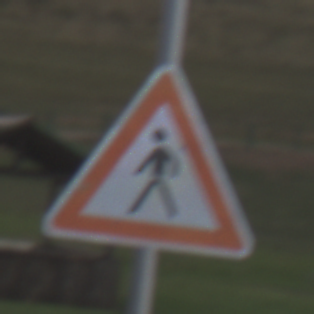
Verkehrszeichen: FussgaengerRechts
Umgebung: Outdoor, RoadRail
Tageszeit: SunriseSunset
Wetter: PartlyCloudy
Licht: Natural
Jahreszeit: NotSpecified
Kontrast: LowContrast